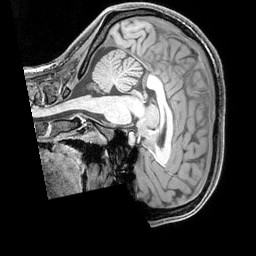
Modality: T1w
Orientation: sagittal
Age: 21
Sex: female
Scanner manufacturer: siemens
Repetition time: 2.3 s
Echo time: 0.00226 s